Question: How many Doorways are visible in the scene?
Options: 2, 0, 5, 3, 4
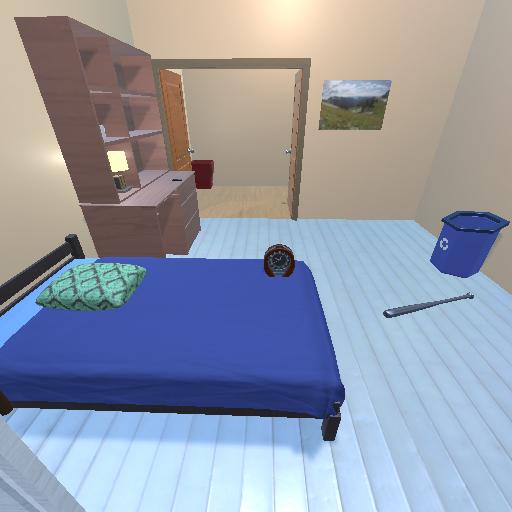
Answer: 2